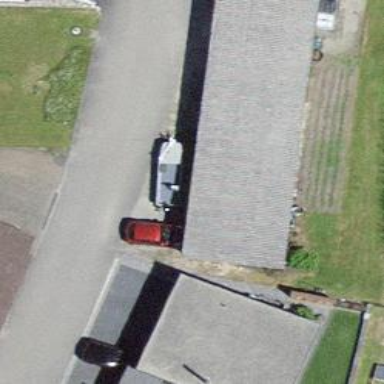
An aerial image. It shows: Garage building.